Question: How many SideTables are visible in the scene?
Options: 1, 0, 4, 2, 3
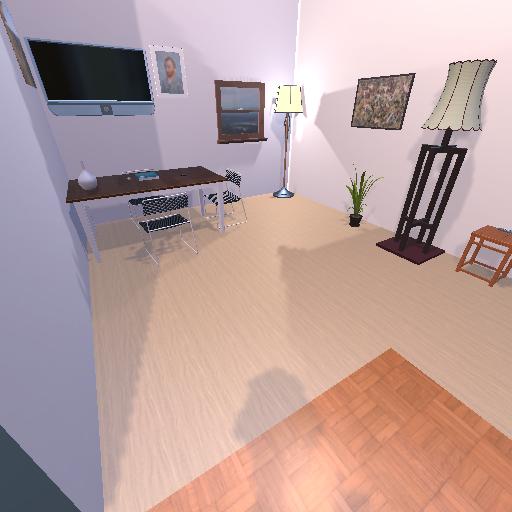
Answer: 1